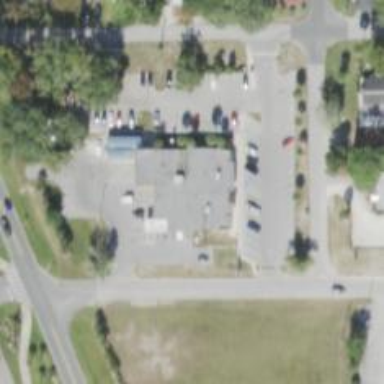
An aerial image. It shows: Post office.